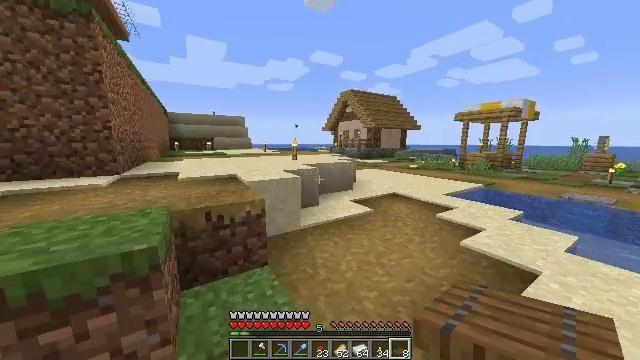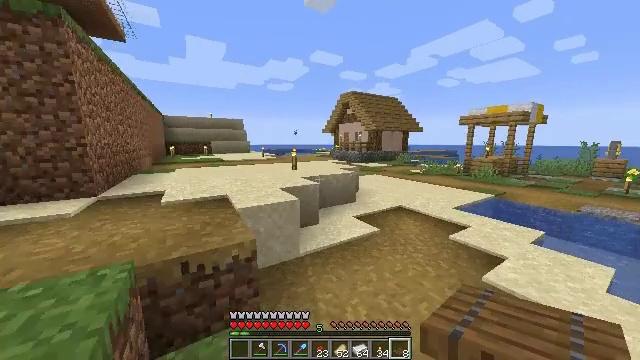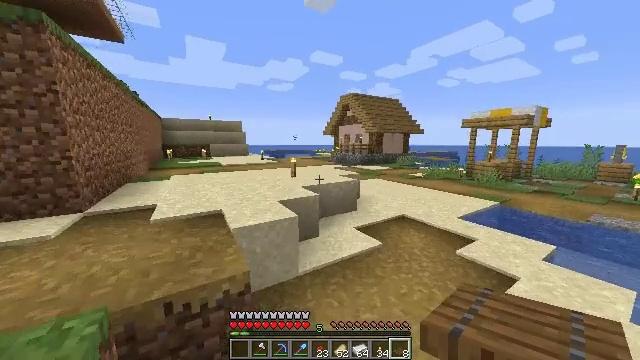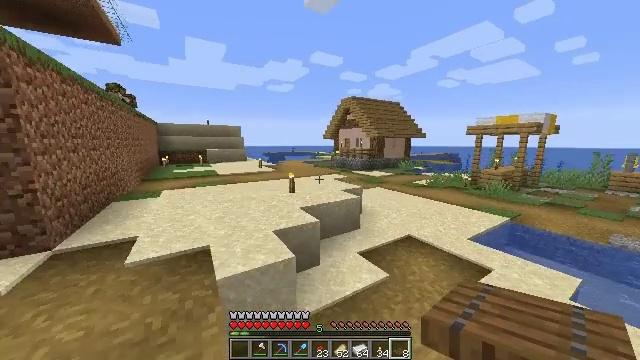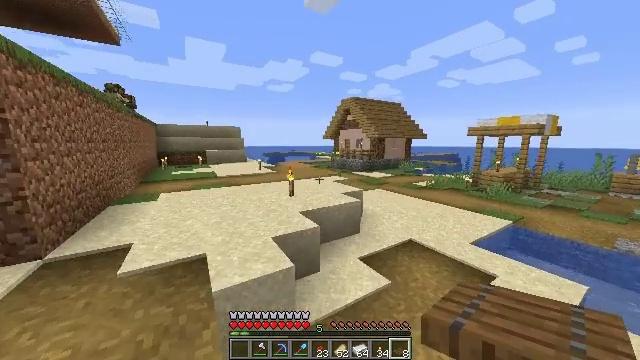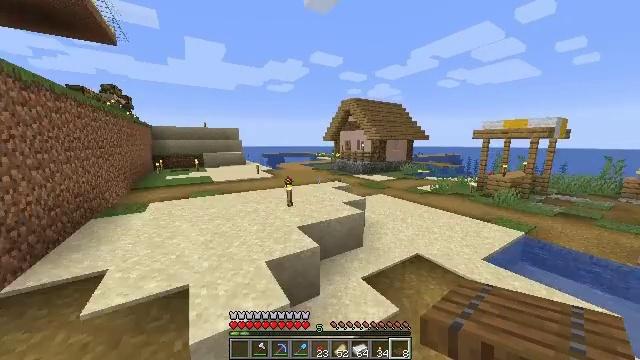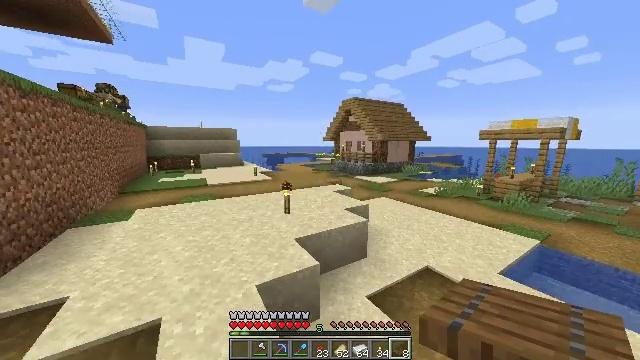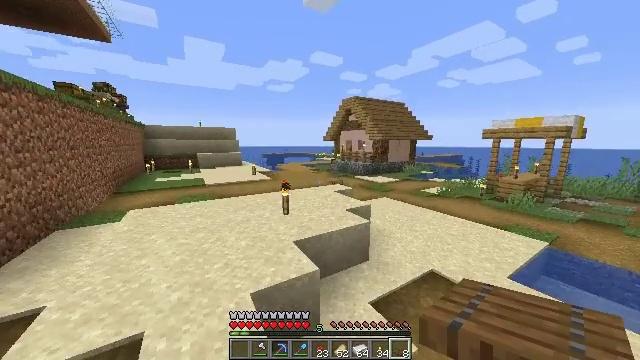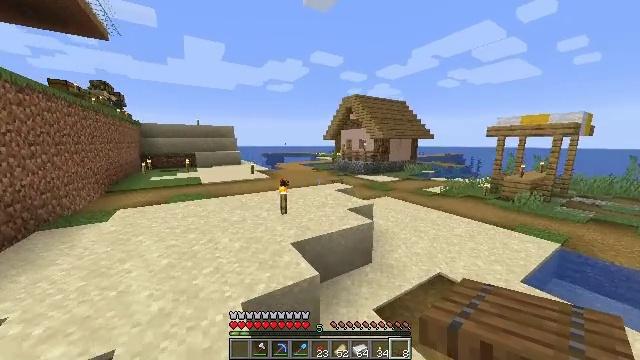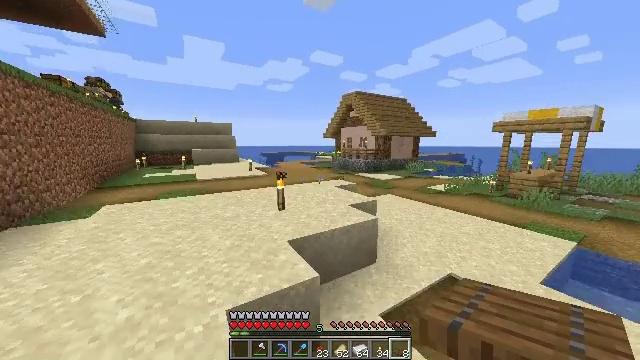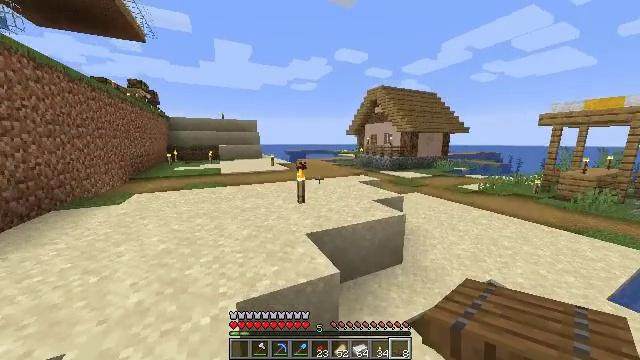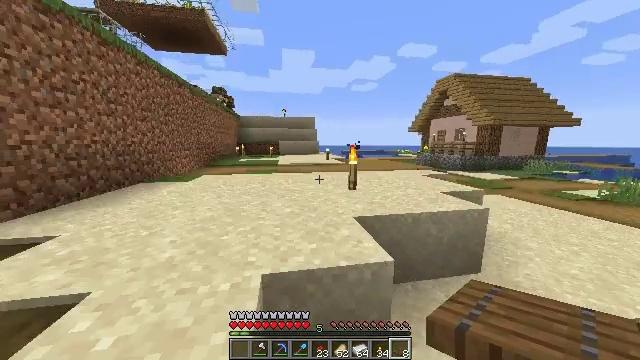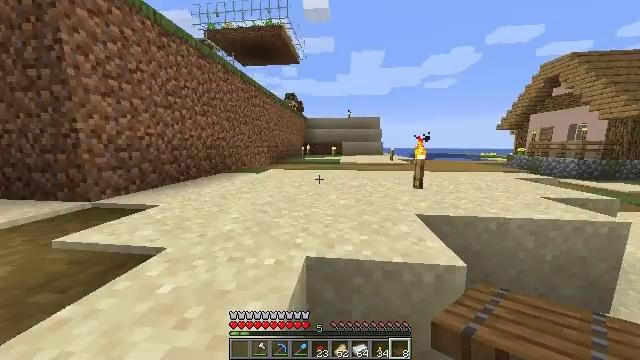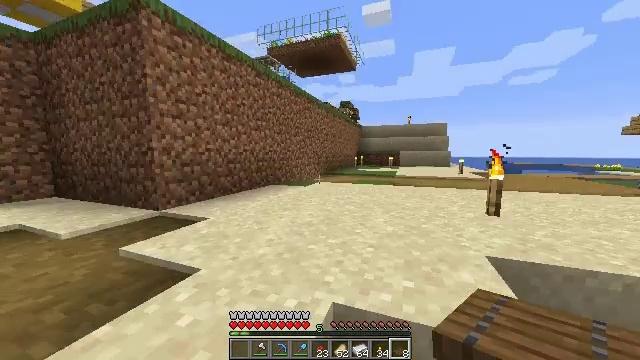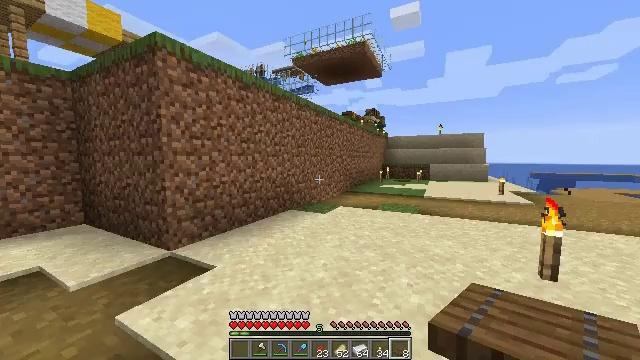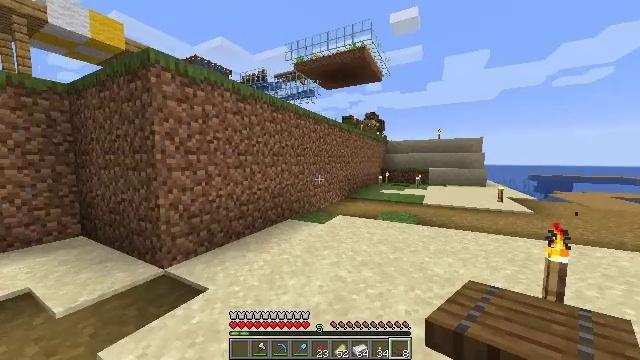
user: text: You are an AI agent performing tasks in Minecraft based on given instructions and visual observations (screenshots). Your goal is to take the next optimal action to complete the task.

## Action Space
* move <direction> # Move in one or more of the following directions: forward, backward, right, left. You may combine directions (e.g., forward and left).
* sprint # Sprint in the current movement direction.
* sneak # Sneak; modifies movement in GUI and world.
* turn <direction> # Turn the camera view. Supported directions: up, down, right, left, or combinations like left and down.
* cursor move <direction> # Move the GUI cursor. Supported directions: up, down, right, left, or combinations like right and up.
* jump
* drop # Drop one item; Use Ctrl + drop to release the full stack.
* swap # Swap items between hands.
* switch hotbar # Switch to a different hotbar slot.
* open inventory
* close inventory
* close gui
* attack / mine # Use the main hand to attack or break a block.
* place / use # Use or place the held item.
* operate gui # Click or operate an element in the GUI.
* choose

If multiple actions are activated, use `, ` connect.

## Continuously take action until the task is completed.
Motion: motion action
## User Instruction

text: Craft a spruce fence gate.
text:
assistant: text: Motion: move forward, sprint, jump
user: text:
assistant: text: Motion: move forward, jump
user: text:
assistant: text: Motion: move forward, jump
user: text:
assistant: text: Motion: move forward, jump
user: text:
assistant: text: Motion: move forward, jump
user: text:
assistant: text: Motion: move forward, jump
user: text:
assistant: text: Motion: move forward, jump
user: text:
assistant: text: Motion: move forward, jump
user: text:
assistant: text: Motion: move forward, jump
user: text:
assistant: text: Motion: move forward, turn left, jump
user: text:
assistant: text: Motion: move forward, sprint, turn left, jump
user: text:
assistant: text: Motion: move forward, sprint, turn left, jump
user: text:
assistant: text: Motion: move forward, sprint, turn left and up, jump
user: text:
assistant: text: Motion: move forward, turn left and up, jump
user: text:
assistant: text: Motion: move forward, jump
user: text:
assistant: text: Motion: move forward, jump
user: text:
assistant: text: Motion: move forward, jump
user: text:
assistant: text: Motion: move forward, jump
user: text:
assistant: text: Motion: move forward, turn right, jump
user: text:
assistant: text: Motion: move forward, sprint, turn right, jump
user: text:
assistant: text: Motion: move forward, sprint, turn right, jump
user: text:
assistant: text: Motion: move forward, sprint, turn right, jump
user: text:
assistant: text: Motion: move forward, sprint, jump
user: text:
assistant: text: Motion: move forward, jump
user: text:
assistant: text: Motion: move forward, jump
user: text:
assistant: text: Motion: move forward, jump
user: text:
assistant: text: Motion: move forward, jump
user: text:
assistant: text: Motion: move forward, jump
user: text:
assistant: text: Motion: move forward, sprint, jump
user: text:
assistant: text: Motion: move forward, sprint, jump